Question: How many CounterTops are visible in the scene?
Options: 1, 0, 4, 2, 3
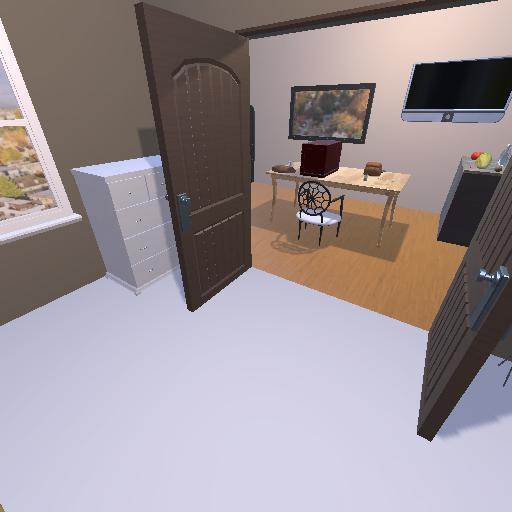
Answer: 1